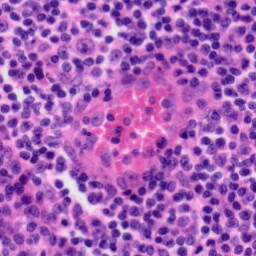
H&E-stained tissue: Tonsil